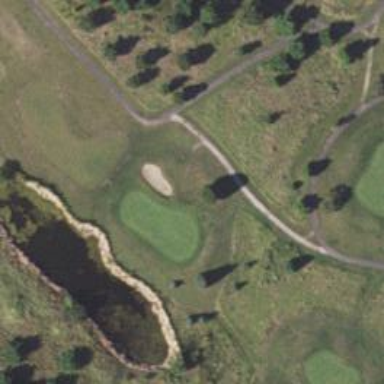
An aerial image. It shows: View of golf hole.